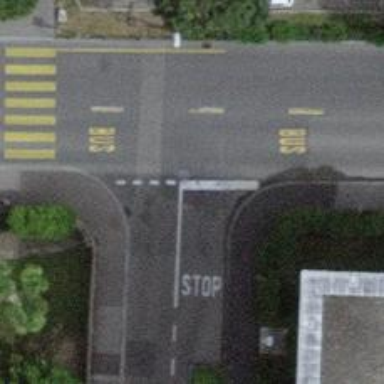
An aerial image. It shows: Zebra crossing on the road.